Question: I'm trying to use the AutoCompleteBox control by the Windows Phone Toolkit. but its acting weird, its like this:

this is my xaml code:
'''
<controls:PanoramaItem Header="search">
<StackPanel>
<TextBlock Text="What?" />
<StackPanel Orientation="Horizontal">
<toolkit:AutoCompleteBox Width="350" Height="80" TextChanged="txtWhat_TextChanged" x:Name="txtWhat" />
<Button Width="75" x:Name="search" Click="search_Click" />
</StackPanel>
<TextBlock Text="Where?" />
<TextBox x:Name="txtWhere" />
</StackPanel>
</controls:PanoramaItem>
'''
Its funny that to get an item I have to click right above the textbox itself.
I've also tested it on the device. got the same screen
am I missing something here?
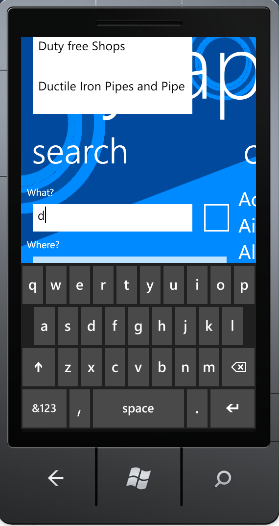
Answer: Turns out this is a common bug in the toolkit, we CANT use AutoCompleteBox inside a pivot, panorama or ScrollViewer :( <URL>